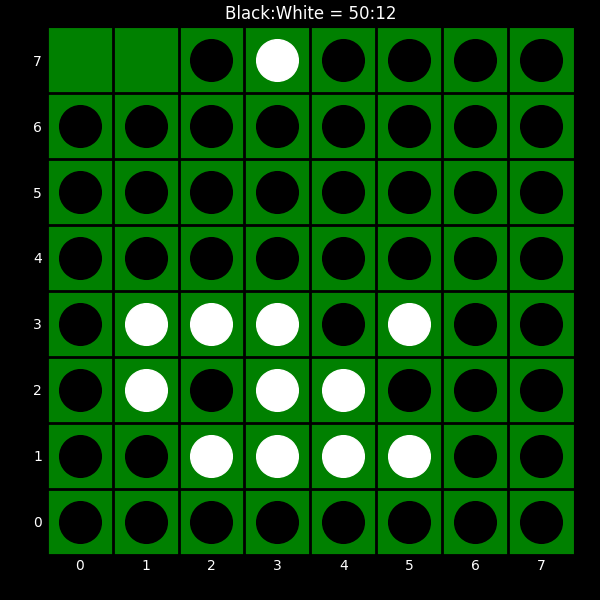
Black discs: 50
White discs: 12